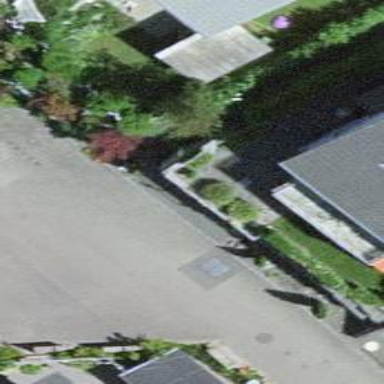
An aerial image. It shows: Paved footway.